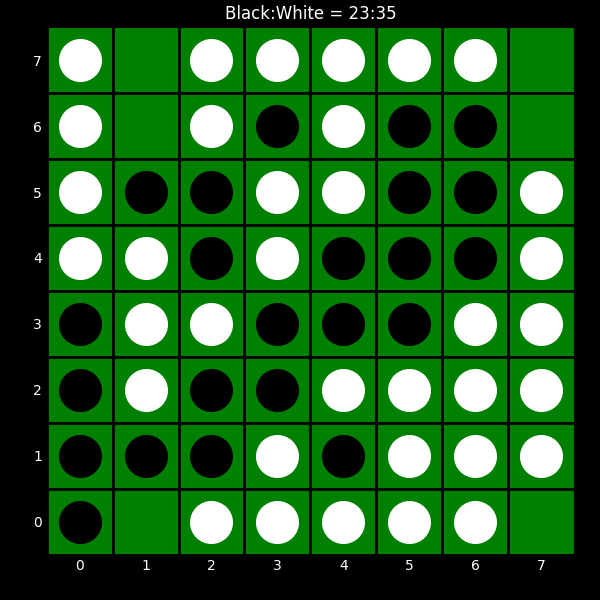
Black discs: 23
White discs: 35